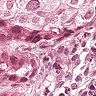
Metastatic tissue present: yes